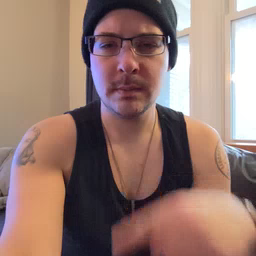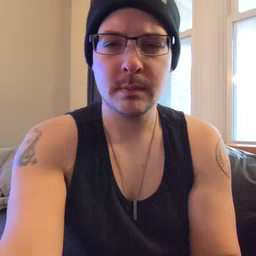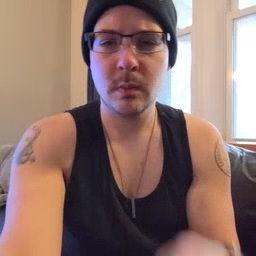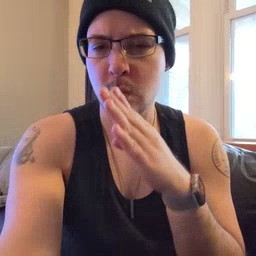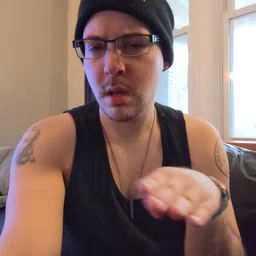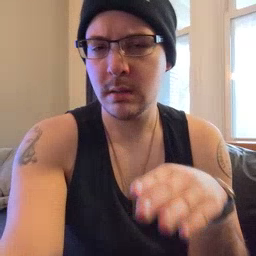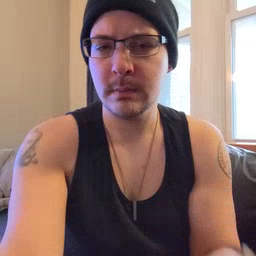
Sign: quiet